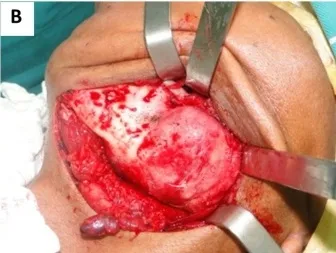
Trans-surgical approaches. (B) Resection with a safety margin in the mandibular lesion.
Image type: medical_photograph (other_medical_photograph)